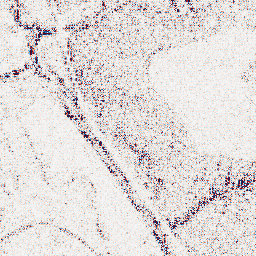
Category: wavelet
Decomposition family: wavelet_dwt
Decomposition parameters: wavelet: coif2
level: 1
Upsampling method: bicubic_3x
Upsampling parameters: scale: 3
Upsampling scale: 3